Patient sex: M
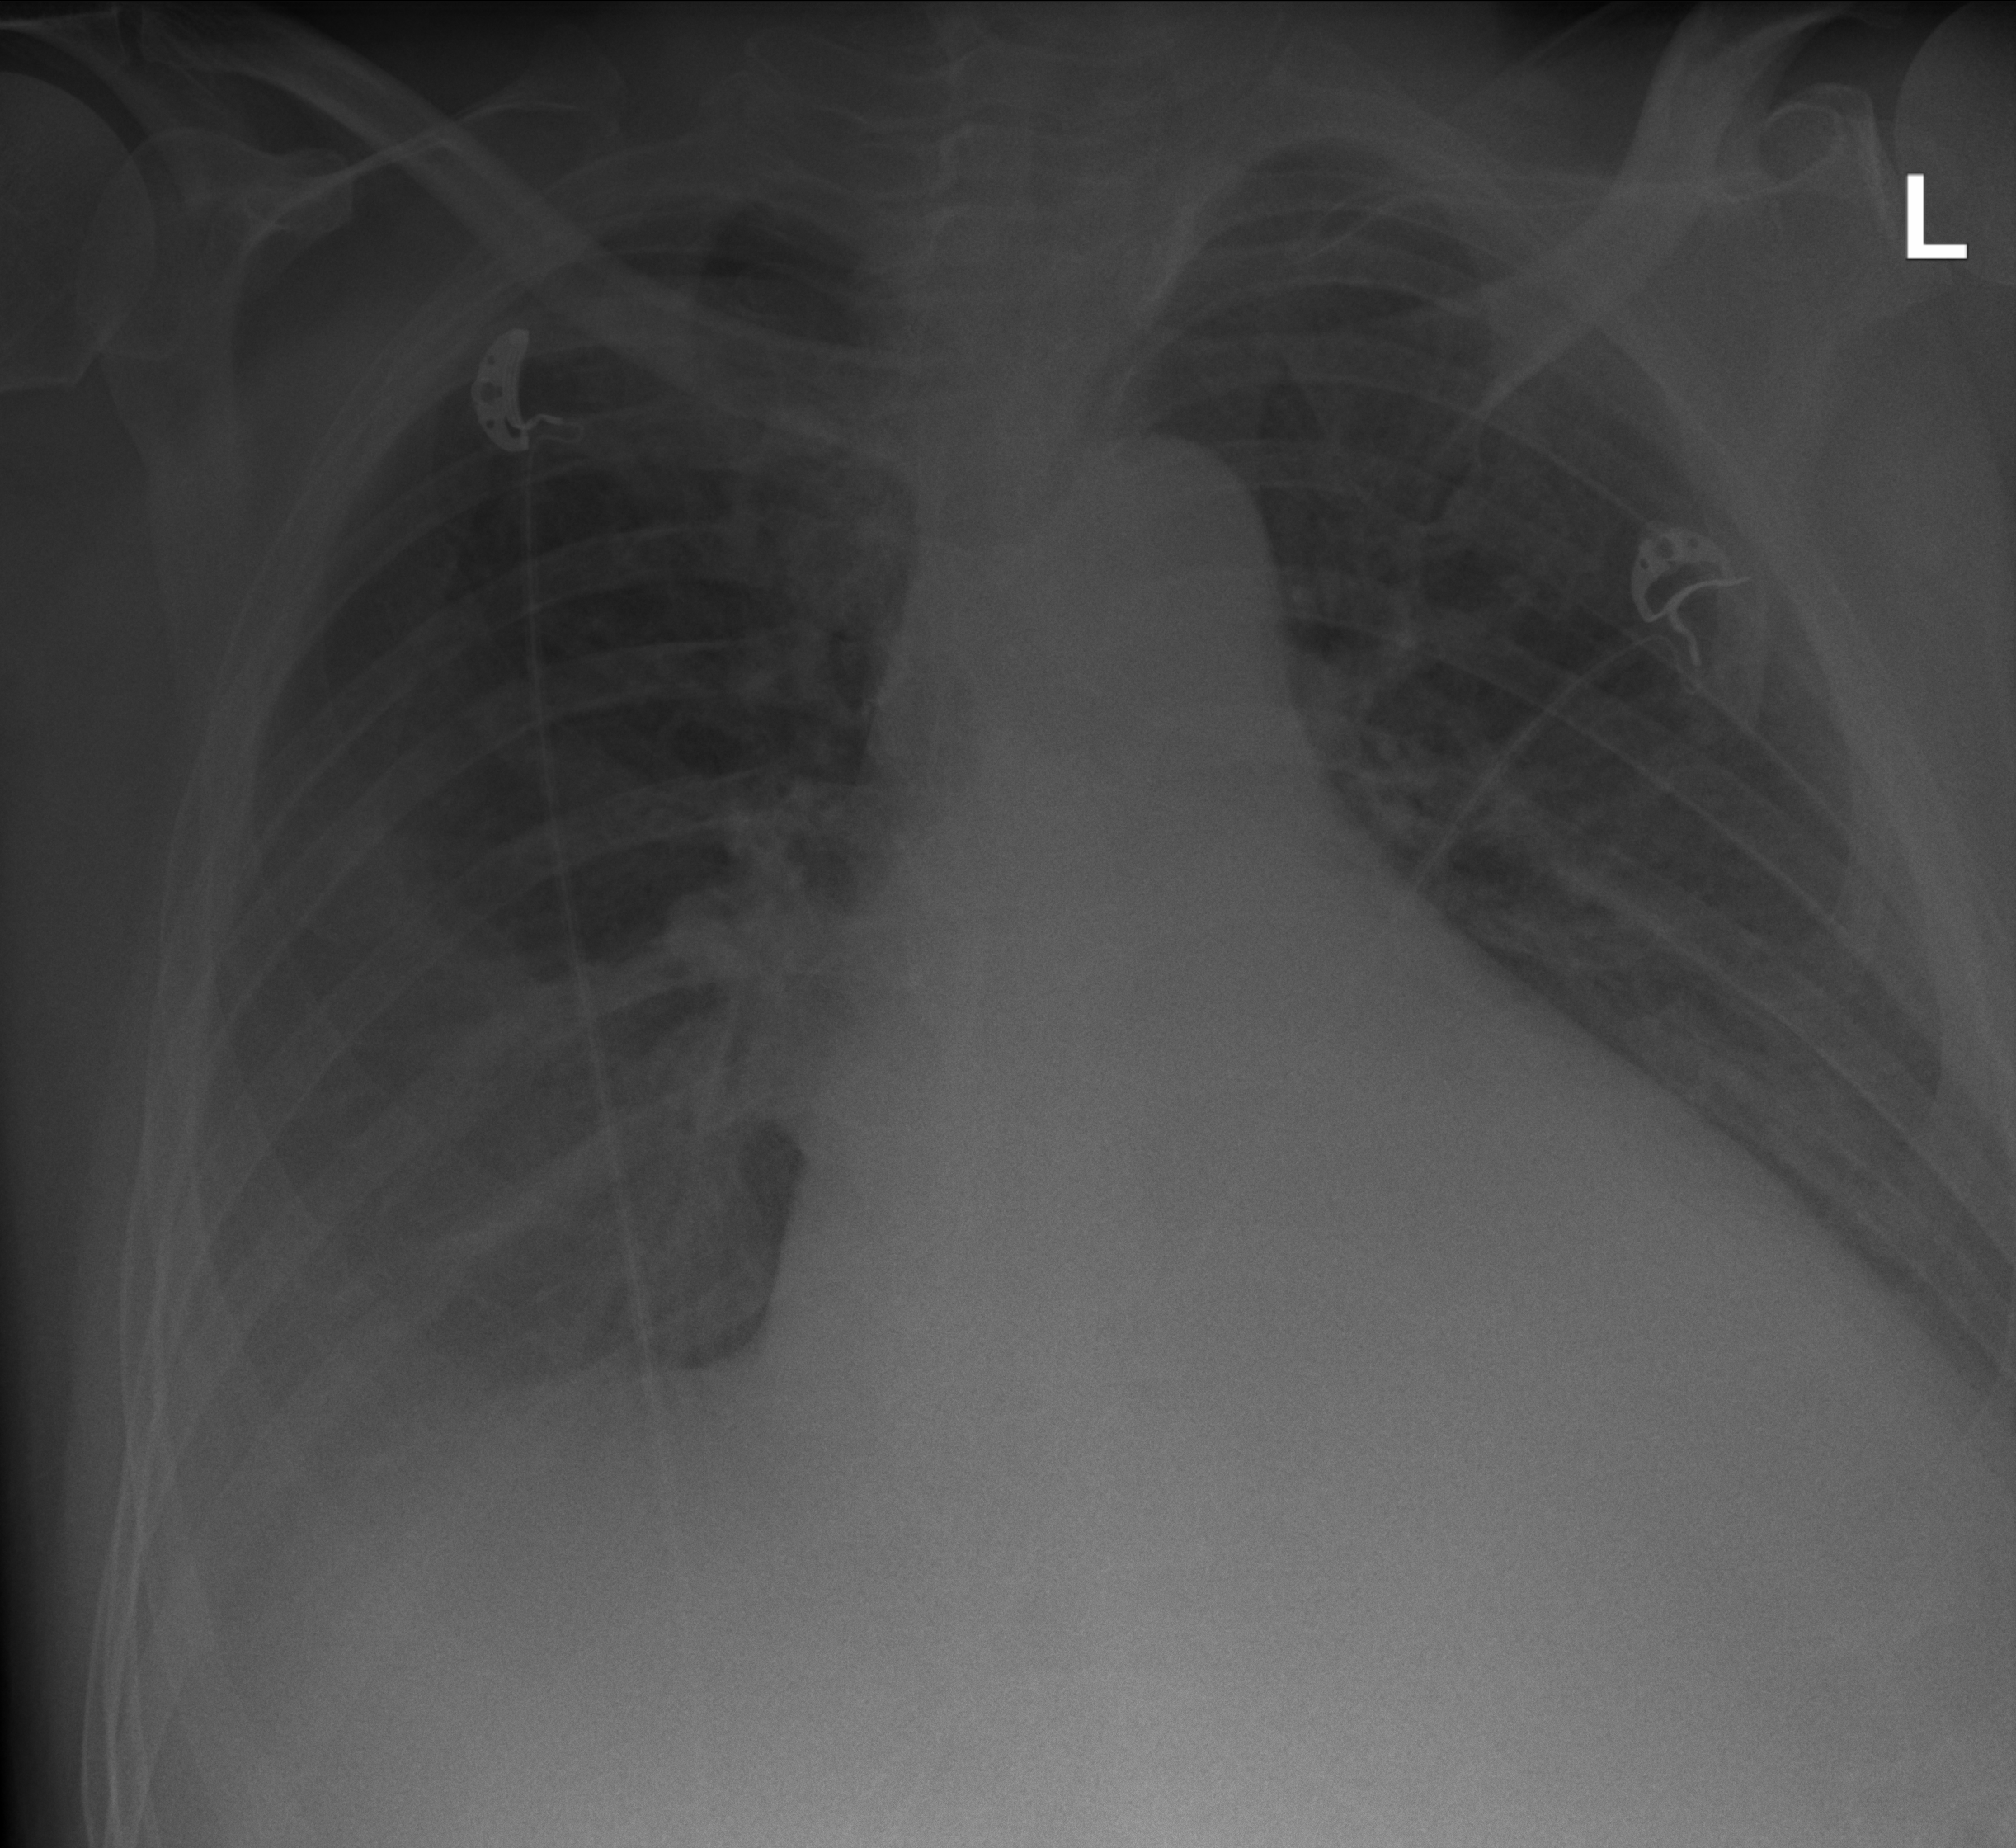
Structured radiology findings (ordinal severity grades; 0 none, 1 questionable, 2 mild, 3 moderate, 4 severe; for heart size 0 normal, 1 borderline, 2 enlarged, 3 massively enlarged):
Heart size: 3
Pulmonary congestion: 2
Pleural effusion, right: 2
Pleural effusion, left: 2
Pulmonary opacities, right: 0
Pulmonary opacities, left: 0
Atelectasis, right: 2
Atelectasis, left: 2